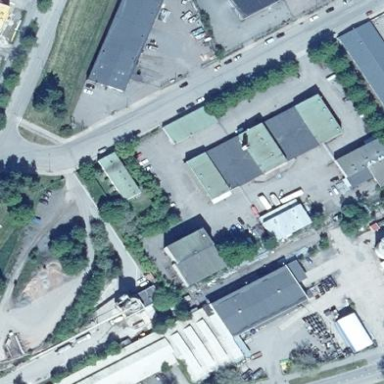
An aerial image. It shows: Industrial building.